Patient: sex M, age 42
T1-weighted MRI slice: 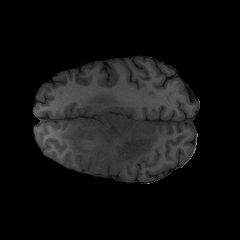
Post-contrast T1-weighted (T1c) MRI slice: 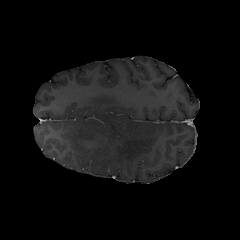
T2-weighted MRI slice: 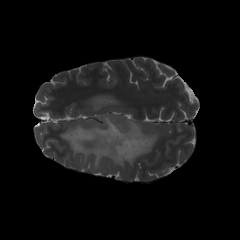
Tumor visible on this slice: yes
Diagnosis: Astrocytoma, IDH-mutant
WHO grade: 3